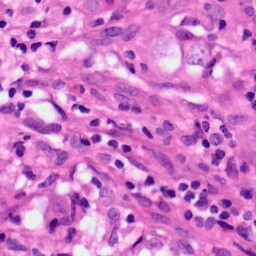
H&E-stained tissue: Lung